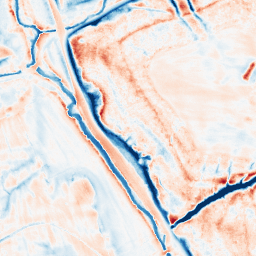
Category: trend_removal
Decomposition family: local_polynomial
Decomposition parameters: window_size: 21
degree: 2
Upsampling method: quartic
Upsampling parameters: scale: 2
Upsampling scale: 2